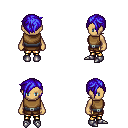
a pixel art fantasy rpg character, female body template, human, tanned skin, leather chest armor, gold greaves, blue pixie cut hairstyle, metal boots, four views (front, back, left, right), 2x2 character sprite sheet, small pixel art, hard edges, no anti-aliasing